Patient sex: F
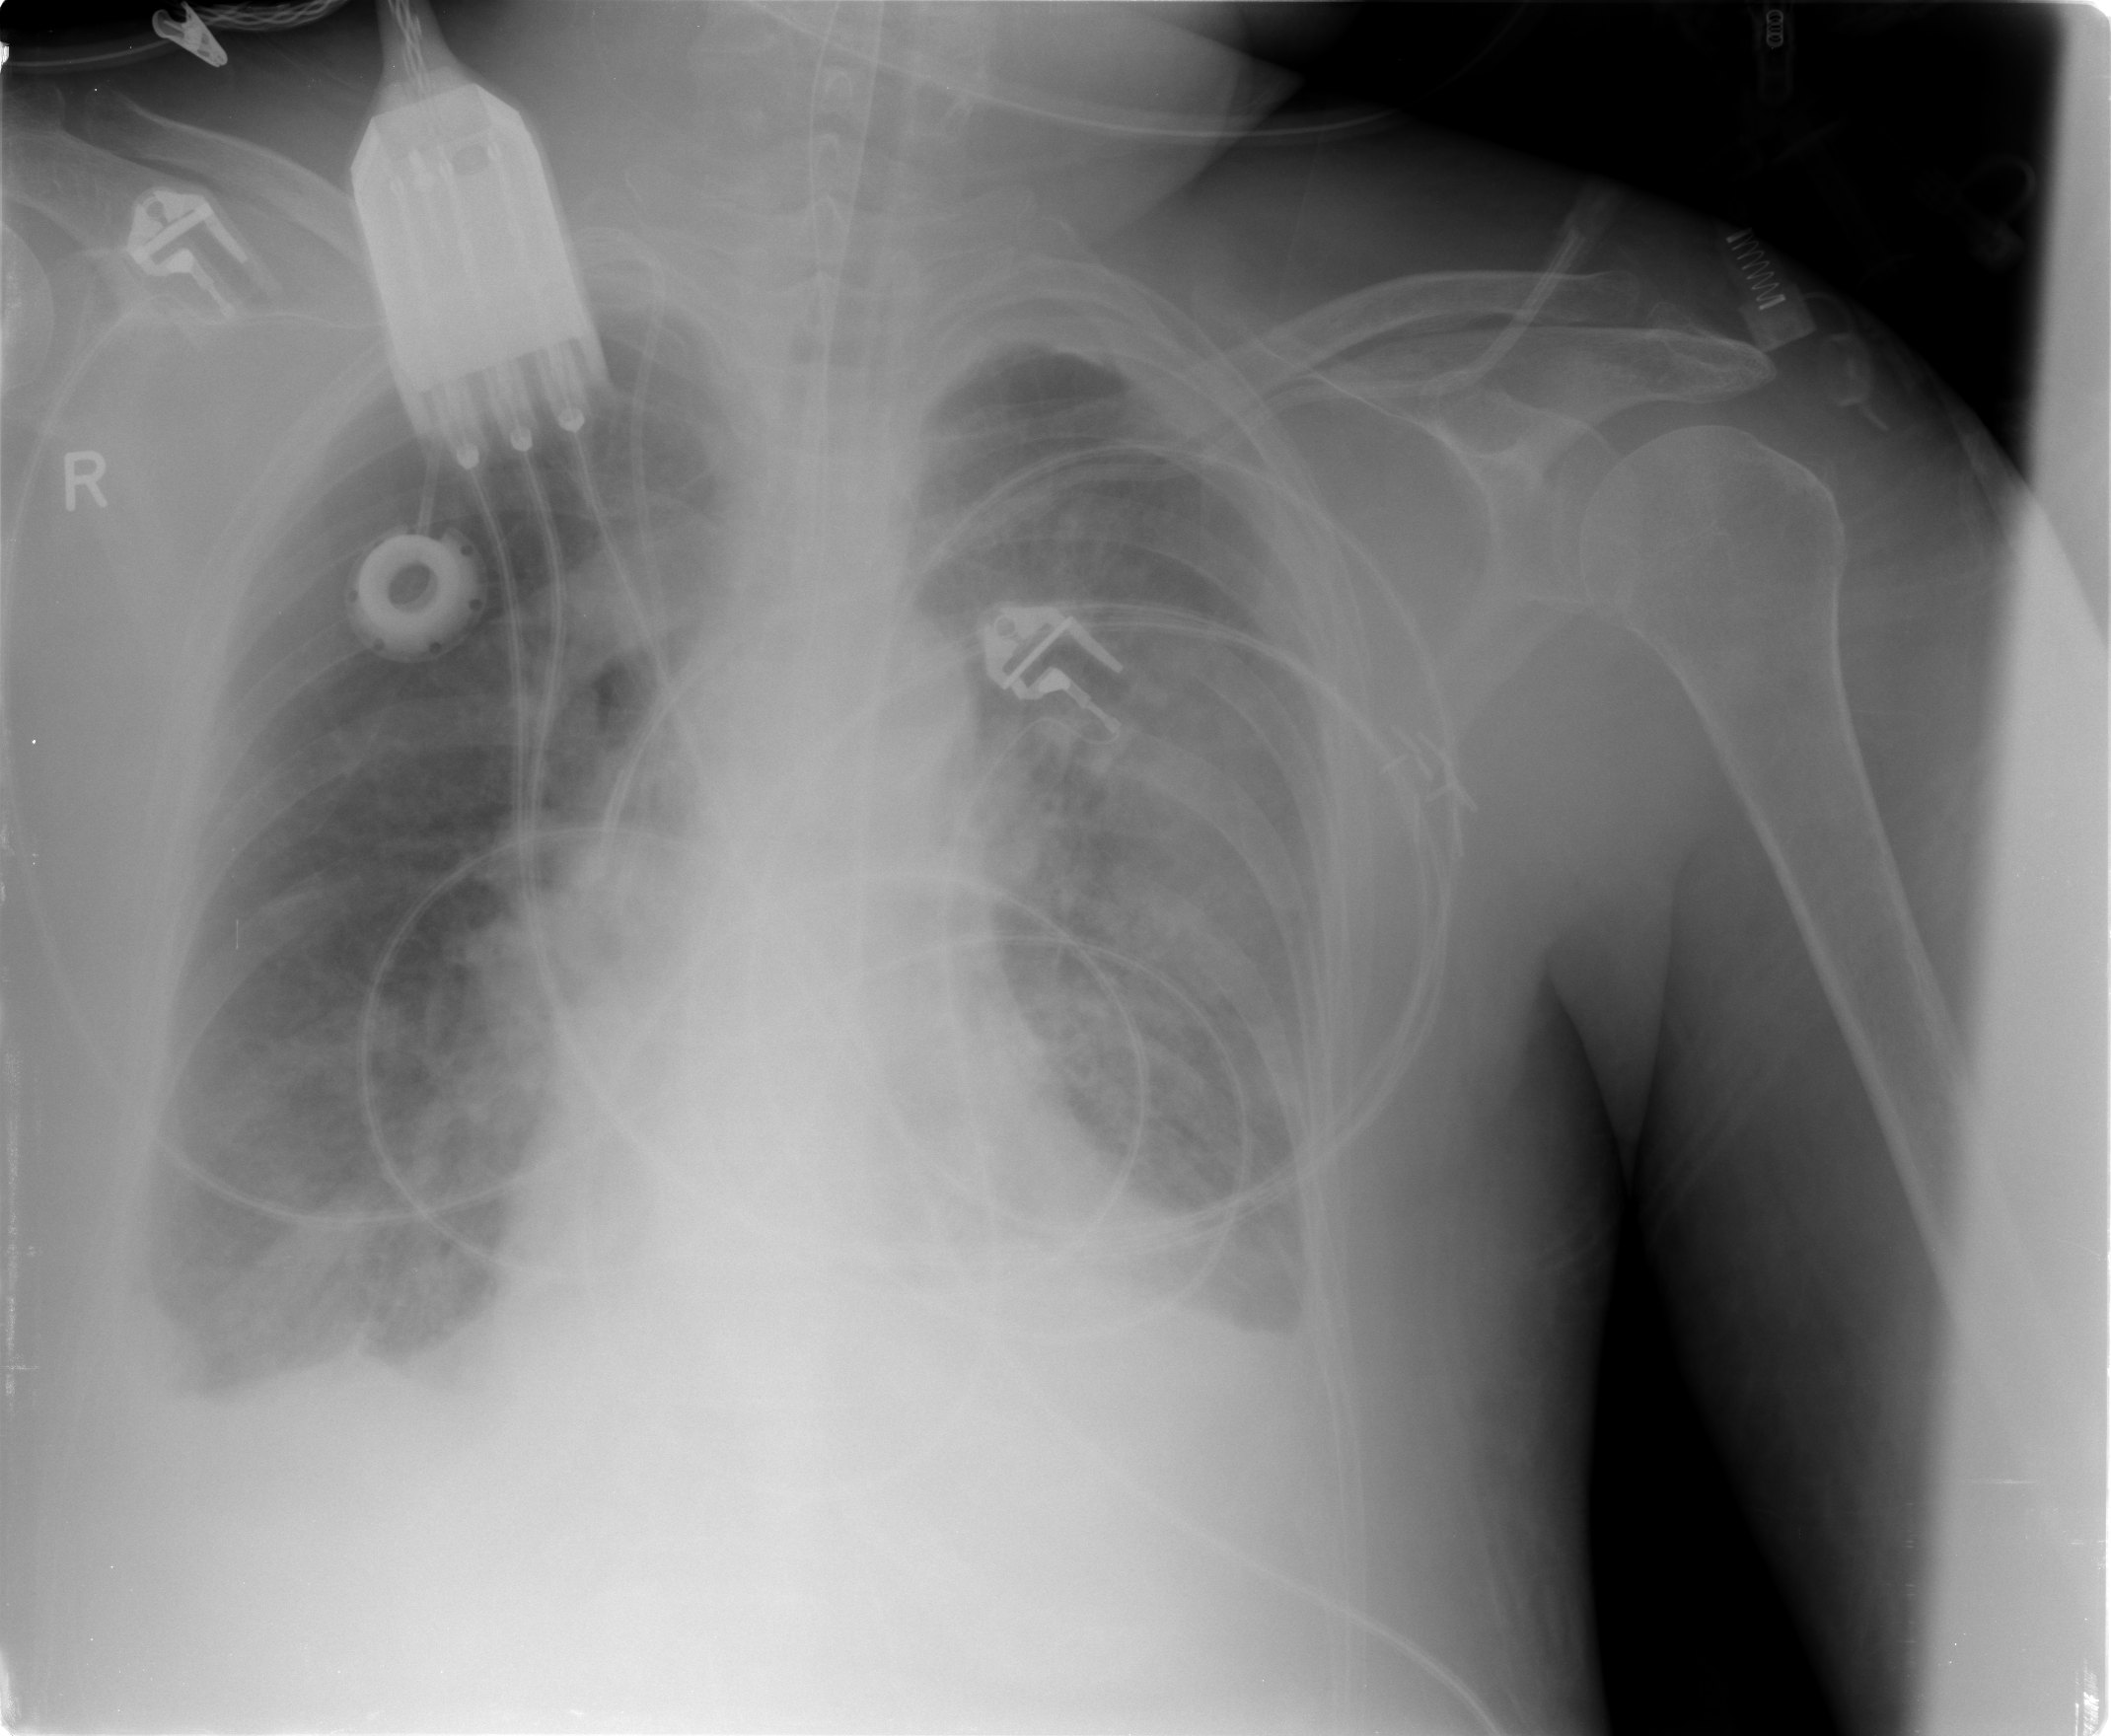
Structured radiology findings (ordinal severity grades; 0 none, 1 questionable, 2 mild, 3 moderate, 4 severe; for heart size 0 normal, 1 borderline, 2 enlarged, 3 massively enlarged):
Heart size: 0
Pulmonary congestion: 3
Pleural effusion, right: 2
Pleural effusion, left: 2
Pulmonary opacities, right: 2
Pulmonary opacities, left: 3
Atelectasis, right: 2
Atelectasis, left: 2